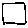
Label: square